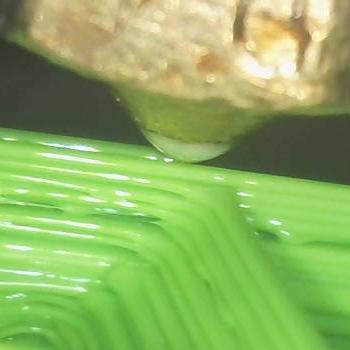
Flow rate: 79%